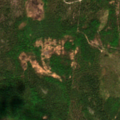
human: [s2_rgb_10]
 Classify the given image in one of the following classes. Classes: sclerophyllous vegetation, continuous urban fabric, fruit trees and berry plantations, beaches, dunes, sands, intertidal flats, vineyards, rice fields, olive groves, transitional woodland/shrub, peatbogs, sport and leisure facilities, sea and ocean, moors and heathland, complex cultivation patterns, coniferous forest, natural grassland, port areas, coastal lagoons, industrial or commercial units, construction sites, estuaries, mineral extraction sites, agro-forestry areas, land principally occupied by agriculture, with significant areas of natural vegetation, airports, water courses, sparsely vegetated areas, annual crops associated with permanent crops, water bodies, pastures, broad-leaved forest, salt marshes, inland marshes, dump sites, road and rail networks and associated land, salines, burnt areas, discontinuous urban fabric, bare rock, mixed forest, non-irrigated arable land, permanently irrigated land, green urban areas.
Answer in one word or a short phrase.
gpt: coniferous forest, mixed forest, transitional woodland/shrub